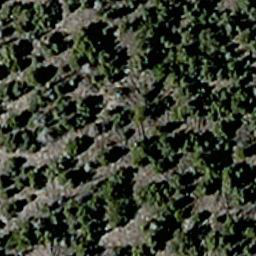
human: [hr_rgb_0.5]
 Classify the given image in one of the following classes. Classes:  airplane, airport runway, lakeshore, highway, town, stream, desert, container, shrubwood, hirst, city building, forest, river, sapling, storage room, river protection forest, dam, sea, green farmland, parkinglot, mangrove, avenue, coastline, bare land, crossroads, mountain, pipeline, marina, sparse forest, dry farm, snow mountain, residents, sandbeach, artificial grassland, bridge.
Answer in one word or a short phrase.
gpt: sparse forest